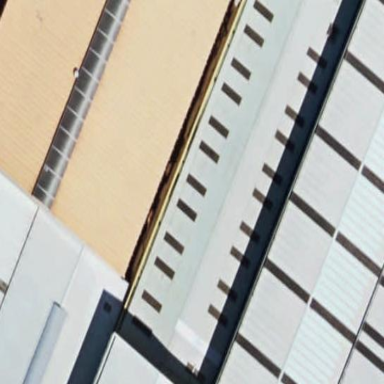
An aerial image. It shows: Warehouse.